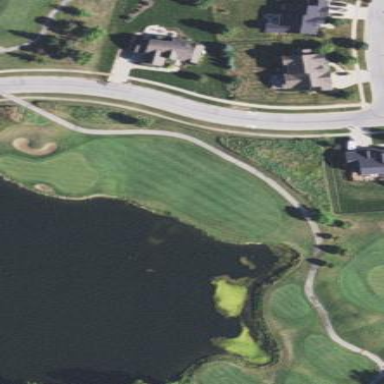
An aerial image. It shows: Grassy area designated as golf fairway.